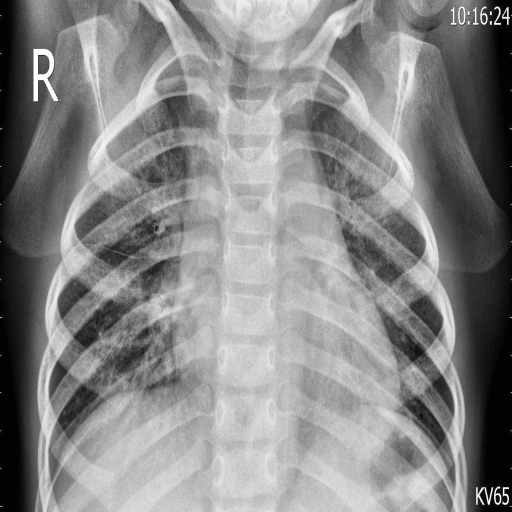
Finding: PNEUMONIA